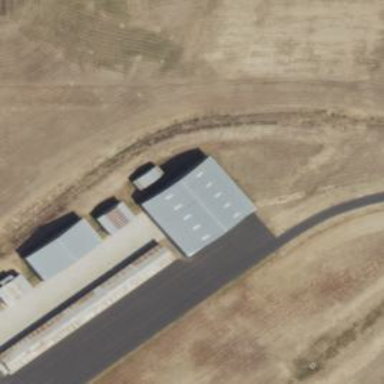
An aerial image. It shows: Hangar located at airport.